Interaction volume radius: 5 \u00c5
Interaction volume height: 20 \u00c5
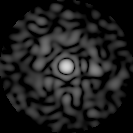
Disorder parameter: 0.8729